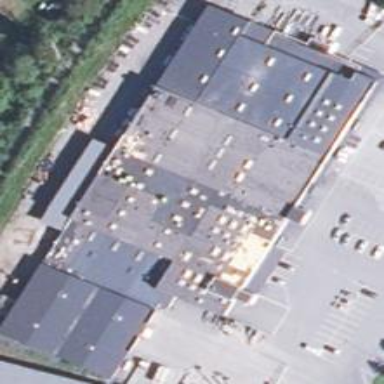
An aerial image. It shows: Retail building.